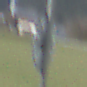
Verkehrszeichen: EndeUeberholverbot
Umgebung: Outdoor, Nature
Tageszeit: MorningAfternoon
Wetter: PartlyCloudy
Licht: Natural
Jahreszeit: NotSpecified
Kontrast: HighContrast